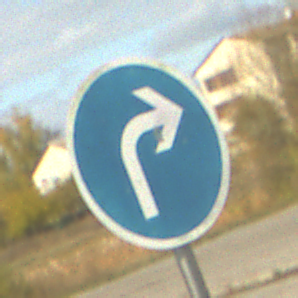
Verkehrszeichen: VorgeschriebeneFahrtrichtungRechts
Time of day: MorningAfternoon
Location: Outdoor (RoadRail)
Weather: PartlyCloudy
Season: NotSpecified
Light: Natural